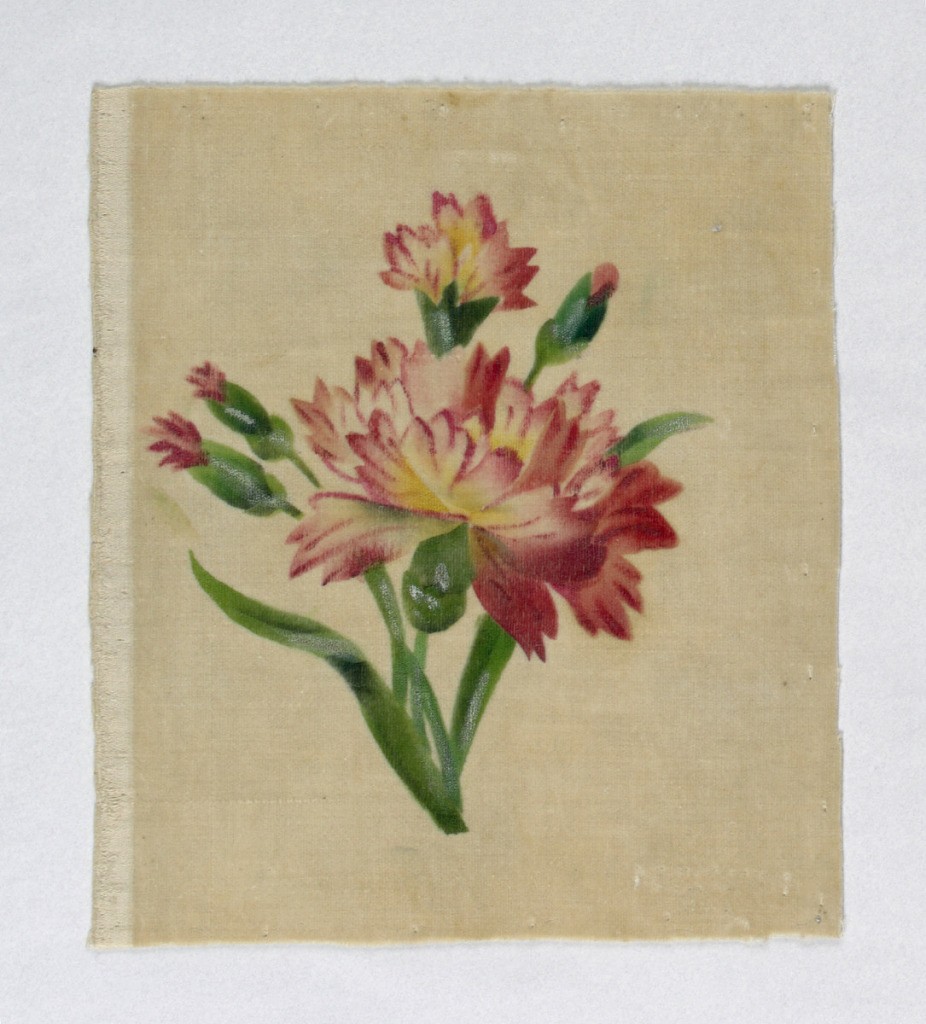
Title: Fragment
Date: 1825–50
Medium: silk, tempera paint Technique: painted velvet
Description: White velvet with painted ornament of pink carnations.